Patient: sex F, age 60
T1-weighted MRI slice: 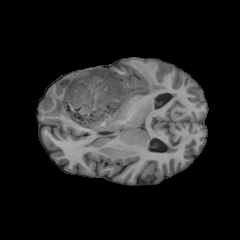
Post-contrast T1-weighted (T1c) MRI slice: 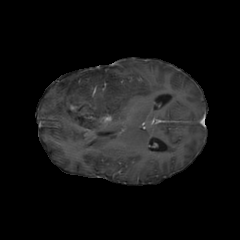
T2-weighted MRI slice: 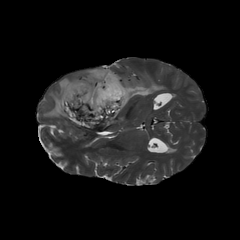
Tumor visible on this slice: yes
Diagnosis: Astrocytoma, IDH-mutant
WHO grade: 3